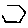
Label: hexagon